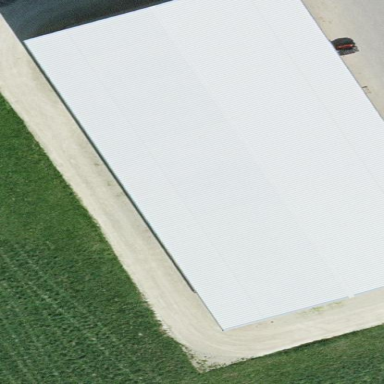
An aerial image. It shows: Warehouse building.